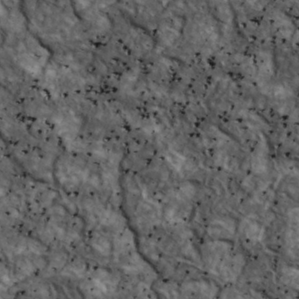
Label: non_frost